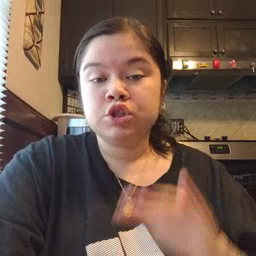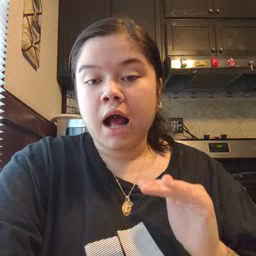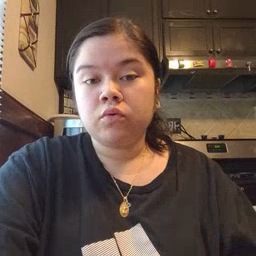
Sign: child